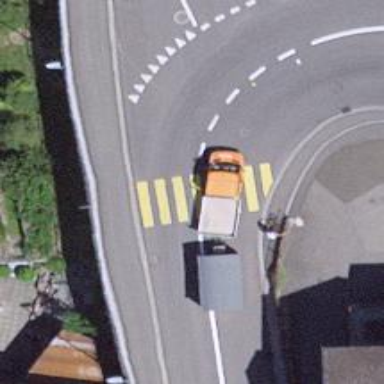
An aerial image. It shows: Uncontrolled crossing on the road.